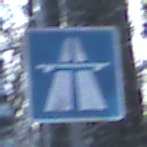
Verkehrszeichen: Autobahn
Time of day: MorningAfternoon
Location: Outdoor (Nature)
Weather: Clear
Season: Winter
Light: Natural